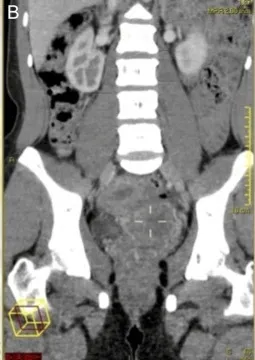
(B): Computed tomography scan (CT).
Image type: radiology (ct)